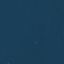
Label: SeaLake